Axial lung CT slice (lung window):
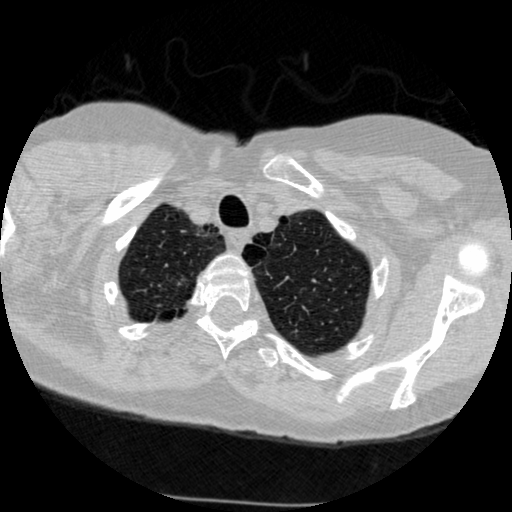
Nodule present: no